Question: The context is springerlink. For example this series of books
<URL>
I want to get the information located at the bottom of each book's webpage:

All I want is the E-ISBN information on each page.
Is there's a way(not limited to selenium) that enumerate each book page and get the information?
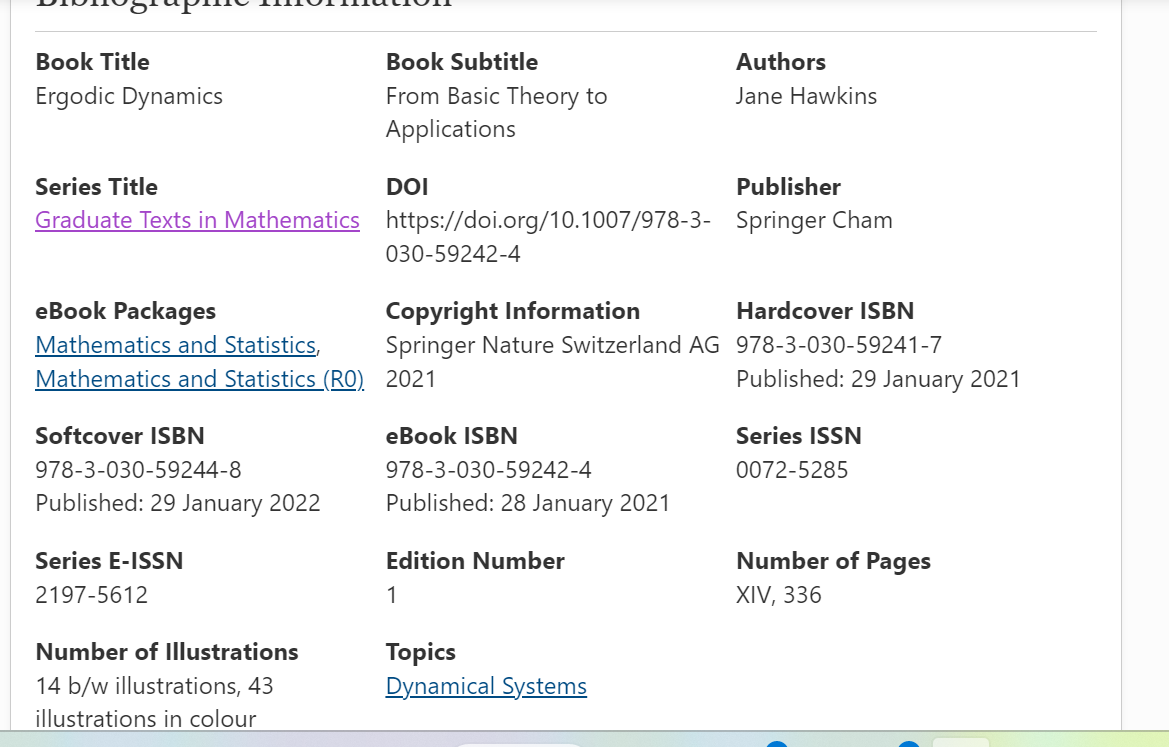
Answer: For this easy task you can use both Selenium and BeautifulSoup, but the latter is easier and faster so let's use it to get title and E-ISBN codes.
First install BeautifulSoup with the command 'pip install beautifulsoup4'.
## Method 1 (faster): get E-ISBN directly from books list
Notice that in the books list for each book there is an eBook link, which is something like 'https://www.springer.com/book/9783031256325' where '9783031256325' is the EISBN code without the '-' characters.
<URL>
So we can get the EISBN codes directly from those urls, without the need to load a new page for each book:
'''
import requests
from bs4 import BeautifulSoup
url = 'https://www.springer.com/series/136/books'
soup = BeautifulSoup(requests.get(url).text, "html.parser")
titles = [title.text.strip() for title in soup.select('.c-card__title')]
EISBN = []
for a in soup.select('ul:last-child .c-meta__item:last-child a'):
c = a['href'].split('/')[-1] # a['href'] is something like https://www.springer.com/book/9783031256325
EISBN.append( f'{c[:3]}-{c[3]}-{c[4:7]}-{c[7:12]}-{c[-1]}' ) # insert four '-' in the number 9783031256325 to create the E-ISBN code
for i in range(len(titles)):
print(EISBN[i],titles[i])
'''
Output
'''
978-3-031-25632-5 Random Walks on Infinite Groups
978-3-031-19707-9 Drinfeld Modules
978-3-031-13379-4 Partial Differential Equations
978-3-031-00943-3 Stationary Processes and Discrete Parameter Markov Processes
978-3-031-14205-5 Measure Theory, Probability, and Stochastic Processes
978-3-030-56694-4 Quaternion Algebras
978-3-030-73839-6 Mathematical Logic
978-3-030-71250-1 Lessons in Enumerative Combinatorics
978-3-030-35118-2 Basic Representation Theory of Algebras
978-3-030-59242-4 Ergodic Dynamics
'''
## Method 2 (slower): get E-ISBN by loading a page for each book
This method load the details page for each book and extract from there the EISBN code:
'''
soup = BeautifulSoup(requests.get(url).text, "html.parser")
books = soup.select('a[data-track-label^="article"]')
titles, EISBN = [], []
for book in books:
titles.append(book.text.strip())
soup_book = BeautifulSoup(requests.get(book['href']).text, "html.parser")
EISBN.append( soup_book.select('p:has(span[data-test=electronic_isbn_publication_date]) .c-bibliographic-information__value')[0].text )
'''
If you are wondering 'p:has(span[data-test=electronic_isbn_publication_date])' select the parent 'p' of the 'span' having attribute 'data-test=electronic_isbn_publication_date'.